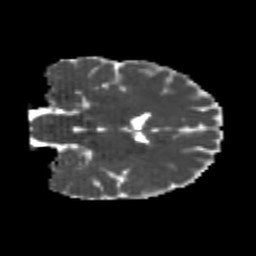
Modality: MD
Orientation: coronal
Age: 24
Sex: female
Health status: healthy
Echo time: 0.074 s